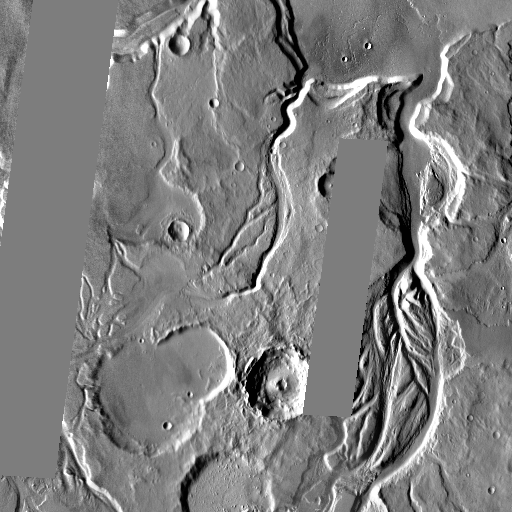
Crater classes present: Background, Other, Buried